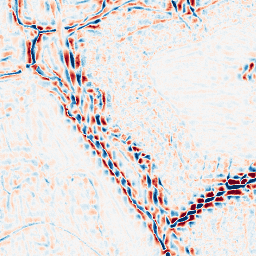
Category: wavelet
Decomposition family: wavelet_dwt
Decomposition parameters: wavelet: coif2
level: 3
Upsampling method: sinc_blackman
Upsampling parameters: scale: 4
kernel_size: 16
Upsampling scale: 4